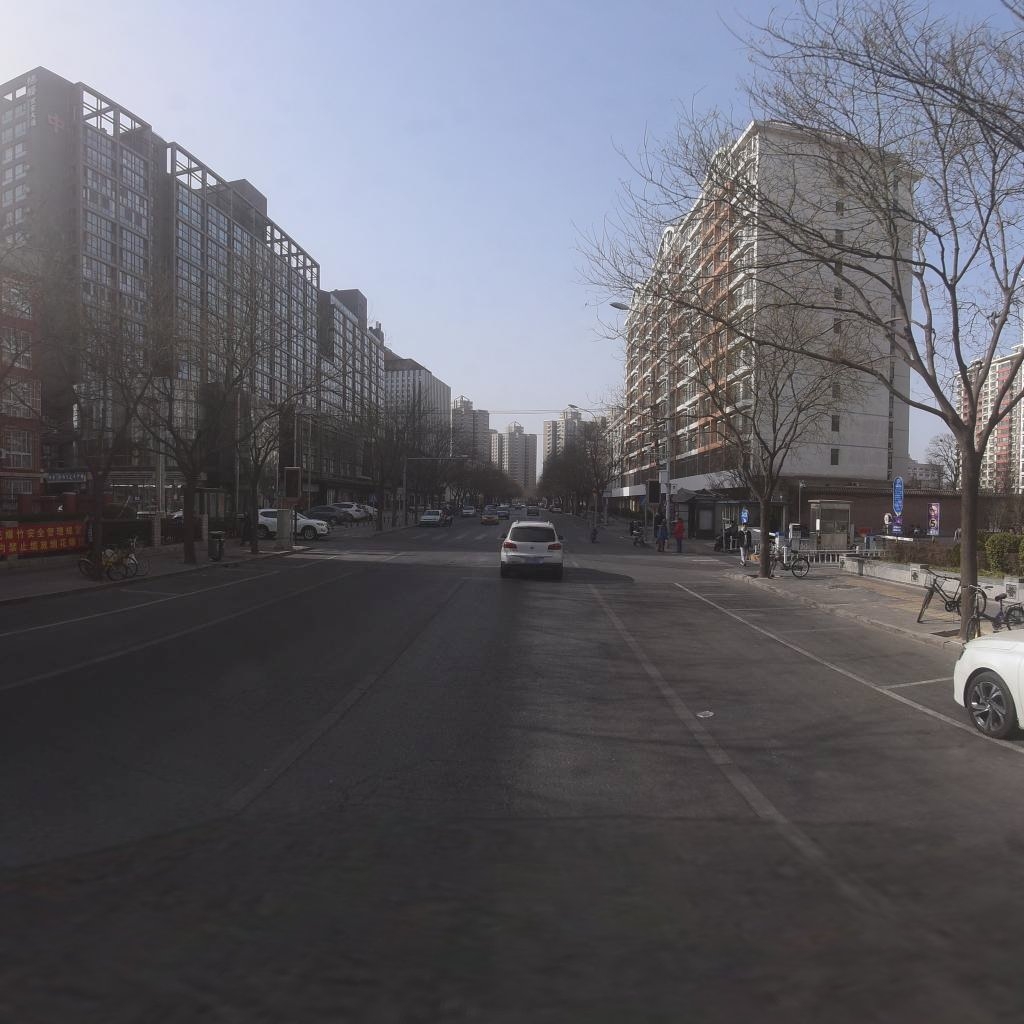
Region: Xicheng
Road damage annotations: longitudinal crack, alligator crack